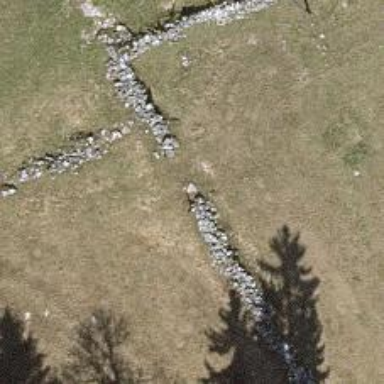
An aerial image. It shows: Wall barrier.